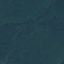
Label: Forest